Question: I'm new too google app engine platform and have created a new application through this usl 'https://appengine.google.com/start/createapp'.
When I was reading about it i stumbled upon <URL> which gave details about pricing options for google cloud storage.
But in the dashboard of the google app engine app in daily quota it shows me '5GB Google Cloud Storage Standard' as seen below

Would I have to pay for the daily 5GB quota? If not can I upload files from an app created in Java? After uploading a file, would it be deleted after a day, or will it remain their?
Please help since I'm confused.
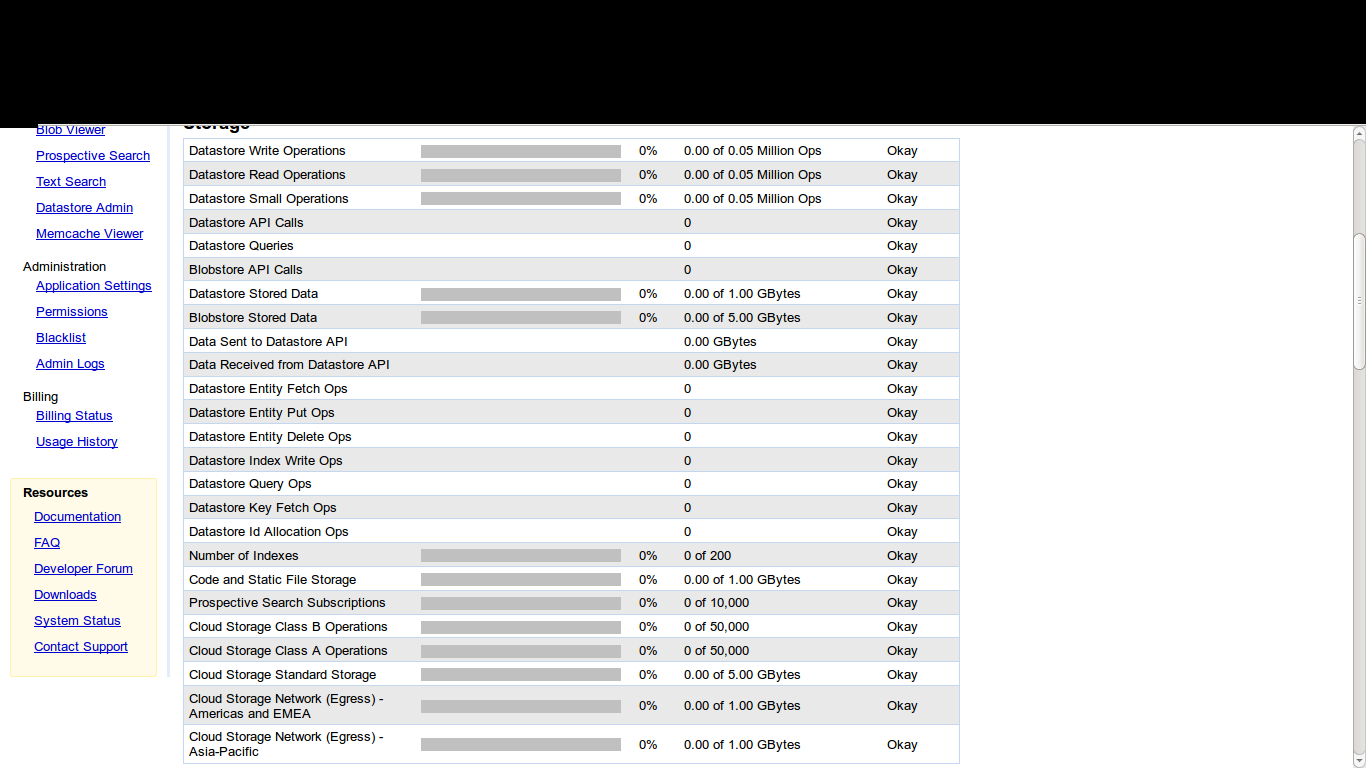
Answer: The <URL>